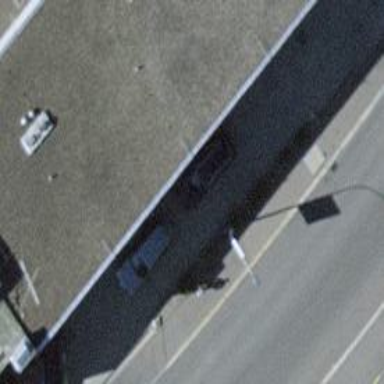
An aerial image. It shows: Fuel station.